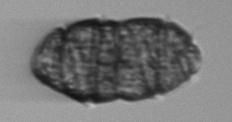
Label: Margalefidinium